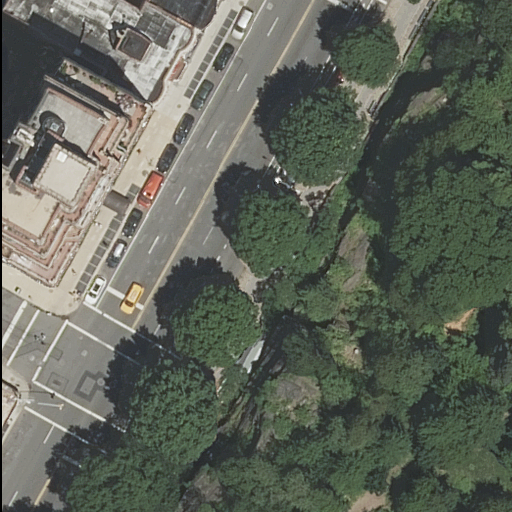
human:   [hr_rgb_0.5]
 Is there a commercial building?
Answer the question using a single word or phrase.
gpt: no

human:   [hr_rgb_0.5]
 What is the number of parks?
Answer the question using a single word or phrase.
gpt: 1

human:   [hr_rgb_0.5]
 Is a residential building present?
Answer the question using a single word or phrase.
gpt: yes

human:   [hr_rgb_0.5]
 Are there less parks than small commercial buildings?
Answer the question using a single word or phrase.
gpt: no

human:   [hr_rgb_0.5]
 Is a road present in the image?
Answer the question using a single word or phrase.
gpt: yes

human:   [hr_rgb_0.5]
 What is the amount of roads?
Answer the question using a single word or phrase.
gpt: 7

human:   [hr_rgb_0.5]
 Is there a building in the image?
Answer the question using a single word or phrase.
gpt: yes

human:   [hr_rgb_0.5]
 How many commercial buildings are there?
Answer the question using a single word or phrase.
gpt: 0

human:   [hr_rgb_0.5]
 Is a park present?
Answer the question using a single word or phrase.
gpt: yes

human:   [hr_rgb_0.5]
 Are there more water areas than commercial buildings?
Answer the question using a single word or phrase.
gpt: no

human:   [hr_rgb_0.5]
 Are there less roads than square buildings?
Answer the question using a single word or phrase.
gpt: no

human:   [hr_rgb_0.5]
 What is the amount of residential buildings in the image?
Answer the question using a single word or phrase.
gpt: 3

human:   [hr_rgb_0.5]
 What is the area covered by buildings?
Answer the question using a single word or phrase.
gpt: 1688m2

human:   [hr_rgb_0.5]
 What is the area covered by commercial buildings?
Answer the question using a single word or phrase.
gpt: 0m2

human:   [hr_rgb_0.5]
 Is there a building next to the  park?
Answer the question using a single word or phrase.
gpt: yes

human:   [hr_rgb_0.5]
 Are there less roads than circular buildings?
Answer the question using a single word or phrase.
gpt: no

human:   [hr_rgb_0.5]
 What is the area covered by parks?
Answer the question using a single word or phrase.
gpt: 10633m2

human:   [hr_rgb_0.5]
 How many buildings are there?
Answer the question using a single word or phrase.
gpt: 3

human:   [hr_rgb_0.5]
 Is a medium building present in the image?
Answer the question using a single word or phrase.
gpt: yes

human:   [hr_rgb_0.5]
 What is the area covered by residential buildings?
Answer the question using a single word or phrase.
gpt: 1688m2

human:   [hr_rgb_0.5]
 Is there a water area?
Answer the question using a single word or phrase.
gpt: no

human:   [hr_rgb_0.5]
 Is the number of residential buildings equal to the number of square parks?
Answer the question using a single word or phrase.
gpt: no

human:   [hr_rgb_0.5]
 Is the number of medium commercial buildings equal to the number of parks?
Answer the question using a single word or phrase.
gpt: no

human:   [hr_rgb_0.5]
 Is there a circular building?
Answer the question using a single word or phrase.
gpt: no

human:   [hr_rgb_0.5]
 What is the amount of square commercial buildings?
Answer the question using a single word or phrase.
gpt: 0

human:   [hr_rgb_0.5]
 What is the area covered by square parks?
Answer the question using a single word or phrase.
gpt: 0m2

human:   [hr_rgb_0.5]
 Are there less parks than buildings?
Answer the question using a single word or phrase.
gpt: yes

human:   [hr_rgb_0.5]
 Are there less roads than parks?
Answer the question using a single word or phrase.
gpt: no

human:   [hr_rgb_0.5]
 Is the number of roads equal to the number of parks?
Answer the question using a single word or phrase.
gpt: no

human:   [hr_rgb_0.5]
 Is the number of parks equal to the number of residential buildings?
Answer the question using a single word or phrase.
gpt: no

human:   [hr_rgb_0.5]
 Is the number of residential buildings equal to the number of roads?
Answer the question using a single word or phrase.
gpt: no

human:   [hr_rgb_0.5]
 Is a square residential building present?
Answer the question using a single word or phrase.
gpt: no

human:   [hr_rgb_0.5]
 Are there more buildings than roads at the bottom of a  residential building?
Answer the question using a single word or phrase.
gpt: no

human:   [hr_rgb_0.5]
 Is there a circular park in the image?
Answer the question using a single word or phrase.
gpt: no

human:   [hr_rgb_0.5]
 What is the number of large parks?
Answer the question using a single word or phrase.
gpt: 1

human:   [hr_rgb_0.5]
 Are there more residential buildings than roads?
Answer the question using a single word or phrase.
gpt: no

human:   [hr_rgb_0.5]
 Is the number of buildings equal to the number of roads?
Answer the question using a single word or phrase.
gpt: no

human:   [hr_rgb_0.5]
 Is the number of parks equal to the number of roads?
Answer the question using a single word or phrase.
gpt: no

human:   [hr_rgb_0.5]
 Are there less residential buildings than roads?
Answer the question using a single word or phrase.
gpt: yes

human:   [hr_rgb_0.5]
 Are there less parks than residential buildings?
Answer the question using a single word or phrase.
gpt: yes

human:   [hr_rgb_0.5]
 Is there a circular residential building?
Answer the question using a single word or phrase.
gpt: no

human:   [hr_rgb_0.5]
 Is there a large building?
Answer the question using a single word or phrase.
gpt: yes

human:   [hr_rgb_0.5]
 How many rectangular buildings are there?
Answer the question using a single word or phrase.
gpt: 1

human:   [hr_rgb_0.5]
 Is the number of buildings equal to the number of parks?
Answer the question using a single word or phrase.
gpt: no

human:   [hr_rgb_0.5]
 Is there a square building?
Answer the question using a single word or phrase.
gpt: no

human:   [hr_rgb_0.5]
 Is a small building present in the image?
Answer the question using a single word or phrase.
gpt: no

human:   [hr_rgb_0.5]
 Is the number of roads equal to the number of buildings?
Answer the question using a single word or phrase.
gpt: no

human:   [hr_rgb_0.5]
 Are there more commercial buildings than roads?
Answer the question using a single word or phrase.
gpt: no

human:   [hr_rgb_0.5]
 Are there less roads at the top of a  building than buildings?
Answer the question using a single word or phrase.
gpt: yes

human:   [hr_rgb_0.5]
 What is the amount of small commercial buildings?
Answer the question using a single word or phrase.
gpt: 0

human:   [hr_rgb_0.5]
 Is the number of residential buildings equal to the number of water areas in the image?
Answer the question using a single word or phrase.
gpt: no

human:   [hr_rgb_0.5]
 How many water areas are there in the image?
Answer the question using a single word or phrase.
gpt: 0

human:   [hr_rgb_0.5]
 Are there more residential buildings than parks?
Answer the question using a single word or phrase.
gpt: yes

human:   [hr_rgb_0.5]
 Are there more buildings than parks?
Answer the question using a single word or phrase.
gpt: yes

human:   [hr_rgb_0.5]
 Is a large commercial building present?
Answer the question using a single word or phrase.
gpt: no

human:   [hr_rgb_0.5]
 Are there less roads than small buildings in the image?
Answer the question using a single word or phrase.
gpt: no

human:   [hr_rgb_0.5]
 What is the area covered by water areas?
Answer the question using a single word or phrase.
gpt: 0m2

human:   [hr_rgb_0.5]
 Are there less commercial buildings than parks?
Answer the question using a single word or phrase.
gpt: yes

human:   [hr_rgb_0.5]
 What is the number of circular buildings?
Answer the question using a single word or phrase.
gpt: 0

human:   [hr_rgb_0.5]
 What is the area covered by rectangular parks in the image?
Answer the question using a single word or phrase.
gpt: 10633m2

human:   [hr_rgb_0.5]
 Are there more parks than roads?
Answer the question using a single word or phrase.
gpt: no

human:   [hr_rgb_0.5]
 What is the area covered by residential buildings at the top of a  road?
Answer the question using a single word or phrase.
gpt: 1688m2

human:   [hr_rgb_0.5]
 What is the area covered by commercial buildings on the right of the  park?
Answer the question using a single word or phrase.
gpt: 0m2

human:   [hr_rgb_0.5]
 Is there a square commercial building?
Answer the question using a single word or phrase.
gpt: no